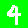
Digit: 4